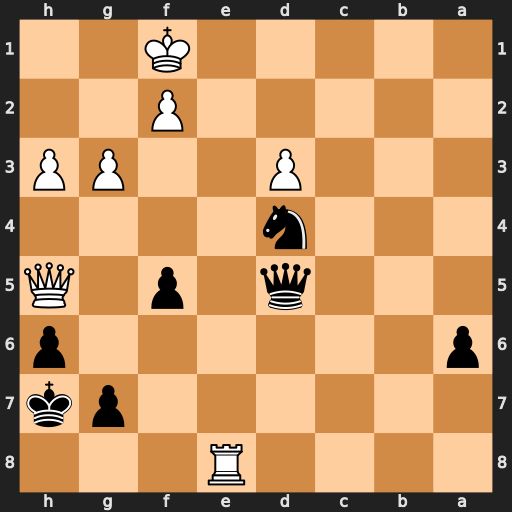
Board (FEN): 4R3/6pk/p6p/3q1p1Q/3n4/3P2PP/5P2/5K2
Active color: b
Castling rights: -
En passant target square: -
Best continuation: Qh1#